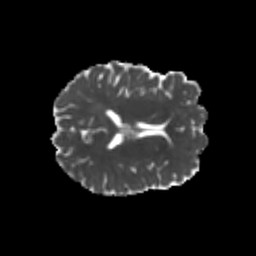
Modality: MD
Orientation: axial
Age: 23
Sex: female
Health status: healthy
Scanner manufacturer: philips
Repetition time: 7.391 s
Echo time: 0.08599 s